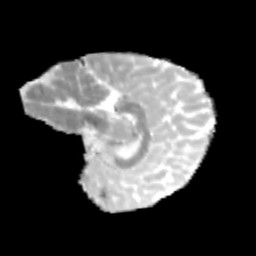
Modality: MD
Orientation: sagittal
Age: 10
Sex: female
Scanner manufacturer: siemens
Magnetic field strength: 3 T
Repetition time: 3.8 s
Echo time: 0.07 s